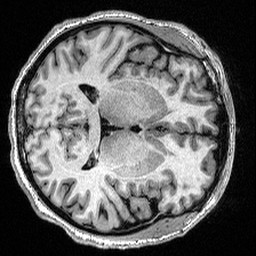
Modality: T1w
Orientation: axial
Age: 46
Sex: female
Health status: healthy
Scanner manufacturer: siemens
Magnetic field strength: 1.5 T
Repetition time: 2.73 s
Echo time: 0.00357 s